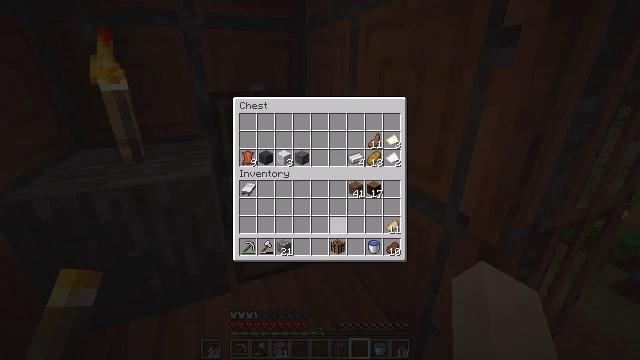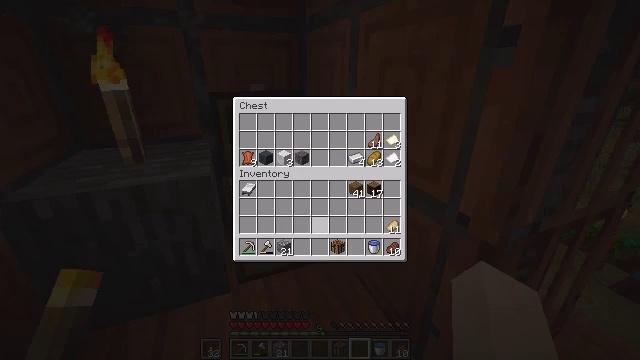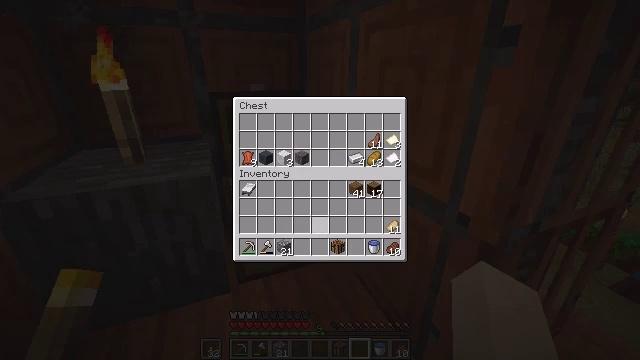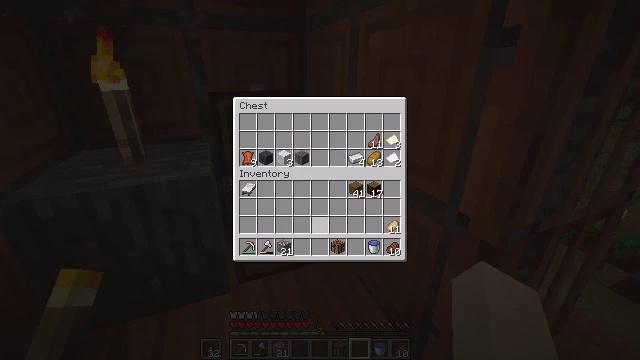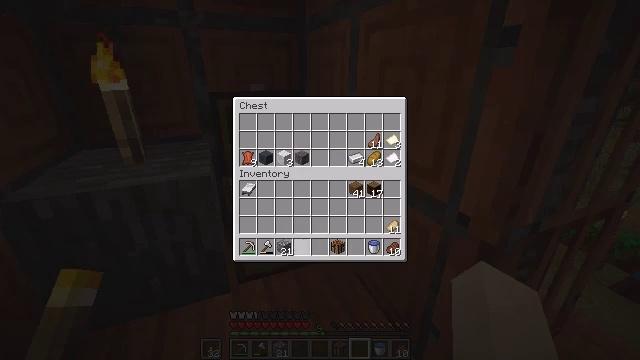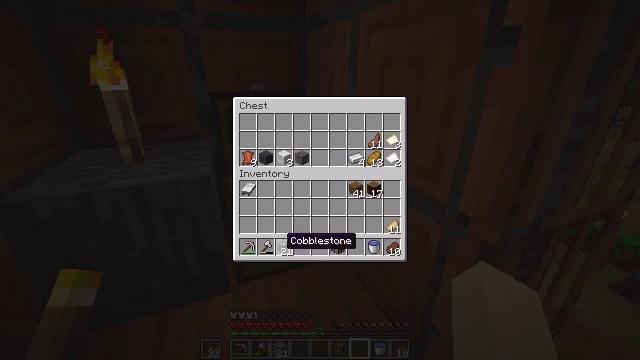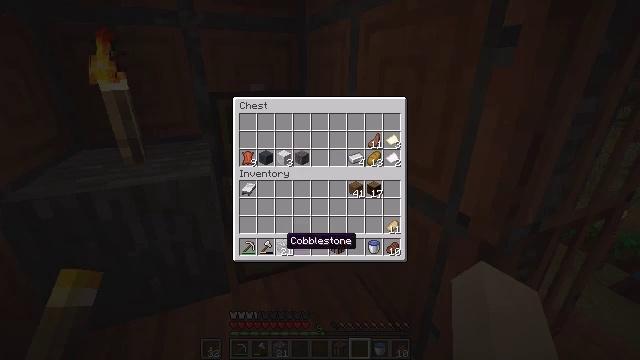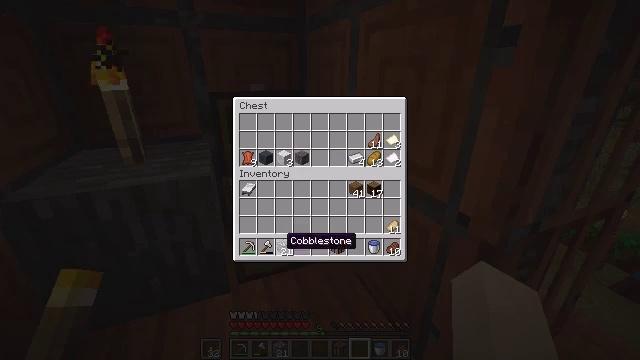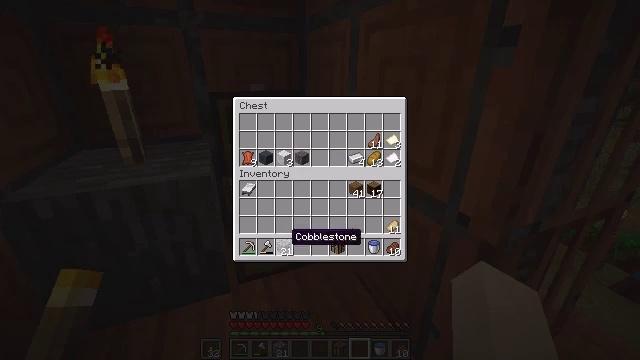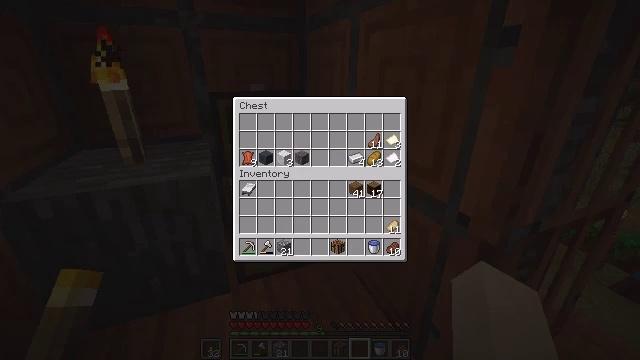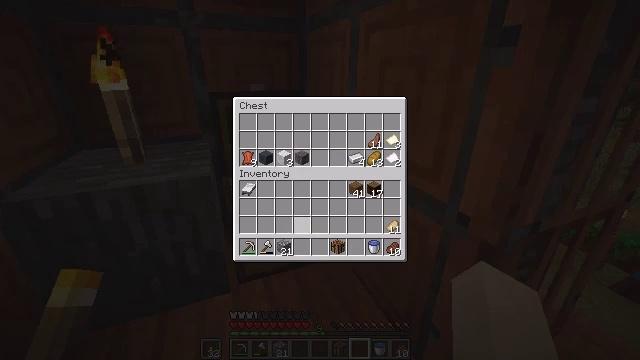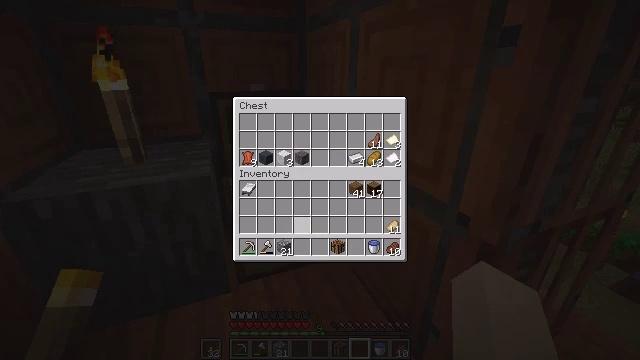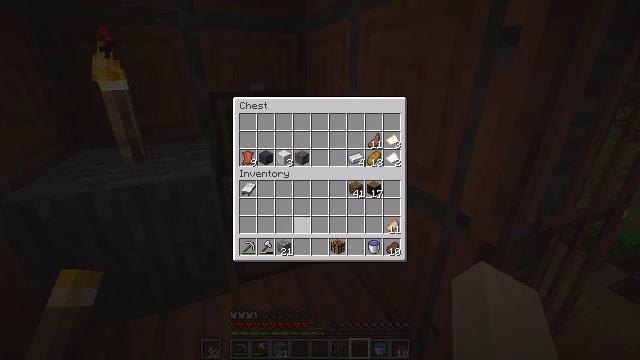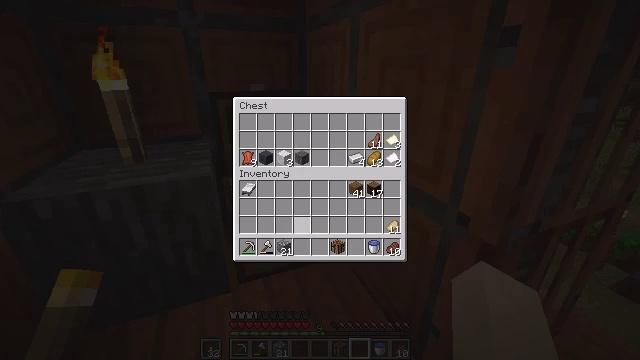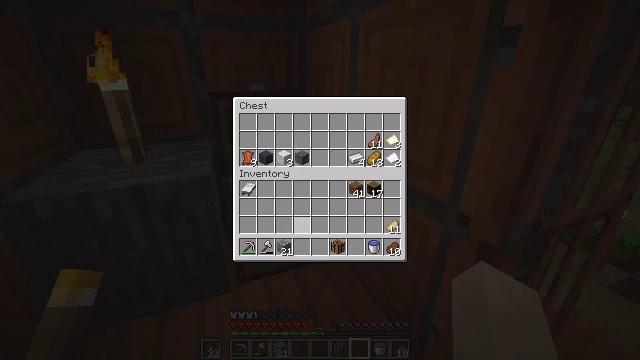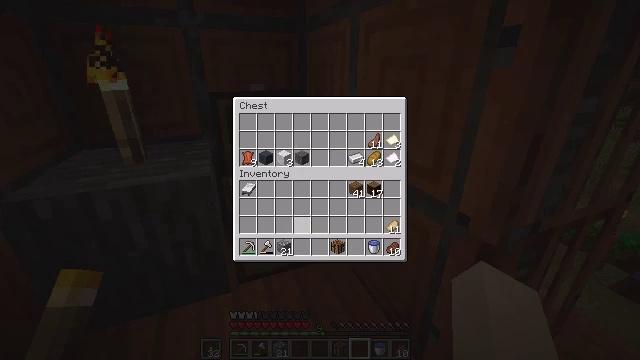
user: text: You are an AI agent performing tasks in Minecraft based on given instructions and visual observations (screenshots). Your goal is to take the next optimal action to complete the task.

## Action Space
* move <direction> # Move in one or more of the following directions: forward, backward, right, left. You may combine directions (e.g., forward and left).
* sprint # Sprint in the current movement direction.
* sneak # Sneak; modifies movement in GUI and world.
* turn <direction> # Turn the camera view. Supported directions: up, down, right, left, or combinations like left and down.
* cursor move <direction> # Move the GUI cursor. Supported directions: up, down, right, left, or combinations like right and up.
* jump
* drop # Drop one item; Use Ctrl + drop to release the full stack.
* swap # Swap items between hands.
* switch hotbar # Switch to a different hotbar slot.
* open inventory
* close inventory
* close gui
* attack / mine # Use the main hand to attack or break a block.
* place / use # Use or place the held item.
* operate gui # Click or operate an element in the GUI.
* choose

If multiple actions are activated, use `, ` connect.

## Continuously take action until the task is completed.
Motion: motion action
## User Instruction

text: Attack the acacia slab with your tool.
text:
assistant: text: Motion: no_op
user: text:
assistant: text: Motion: no_op
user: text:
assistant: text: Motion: cursor move left
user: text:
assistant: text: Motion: cursor move left and down
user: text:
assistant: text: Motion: cursor move left
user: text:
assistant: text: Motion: no_op
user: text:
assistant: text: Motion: no_op
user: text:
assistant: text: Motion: no_op
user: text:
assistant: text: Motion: cursor move right and up
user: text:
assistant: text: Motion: no_op
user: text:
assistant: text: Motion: no_op
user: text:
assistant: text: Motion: no_op
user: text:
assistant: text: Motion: no_op
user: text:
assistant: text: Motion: no_op
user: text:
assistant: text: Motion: no_op
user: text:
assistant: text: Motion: no_op
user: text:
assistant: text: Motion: no_op
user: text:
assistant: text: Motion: no_op
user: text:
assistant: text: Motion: no_op
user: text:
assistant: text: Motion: cursor move up
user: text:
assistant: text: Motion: cursor move up
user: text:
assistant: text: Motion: cursor move up
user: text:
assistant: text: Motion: cursor move up
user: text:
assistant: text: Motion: cursor move up
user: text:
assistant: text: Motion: no_op
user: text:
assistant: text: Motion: no_op
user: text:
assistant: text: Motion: no_op
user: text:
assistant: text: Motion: no_op
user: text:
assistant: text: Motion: no_op
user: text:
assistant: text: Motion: no_op